Current action and preconditions to check: path_clear

Your task: For each precondition in the list above, predict whether it will hold at this action.

Consider the current scene as observed from the mobile robot's camera, and analyze the predicted future states of all dynamic agents (e.g., people, animals, vehicles, or any moving entities) within the NEXT SECOND.

IMPORTANT: Only answer "very likely" if you are absolutely certain—based on strong, clear evidence—that a dynamic agent will violate the precondition in the predicted future state. Do NOT answer "very likely" for unlikely, ambiguous, or low-probability risks.

Ask yourself for each precondition: Is there a high probability, with clear and convincing evidence, that the predicted future states of any dynamic agent will interfere with the predicted future state of the currently executing action within the NEXT SECOND, causing that precondition to fail?

Assess the risk level based on these predictions. Use "likely" or "very likely" if motions create a clear risk of interference.

Use "neutral" or "improbable" if agents are nearby but their predicted paths are clearly diverging or non-conflicting.

Failure Risk Categories: "very improbable", "improbable", "neutral", "likely", "very likely"

Answer Format: Output ONLY the probability_of_failure value from these categories: "very improbable", "improbable", "neutral", "likely", "very likely"

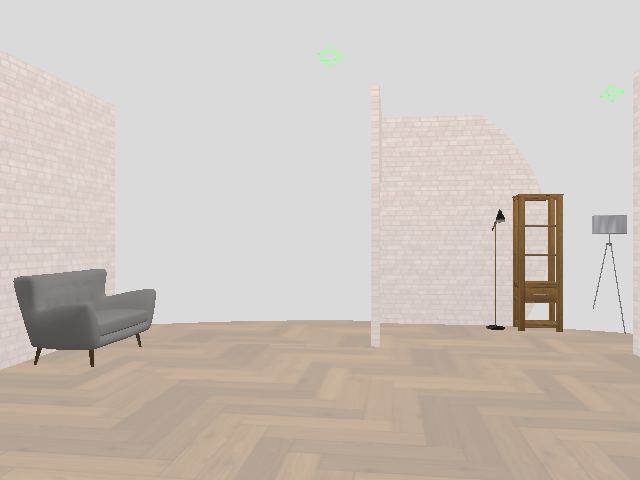

Answer: very improbable